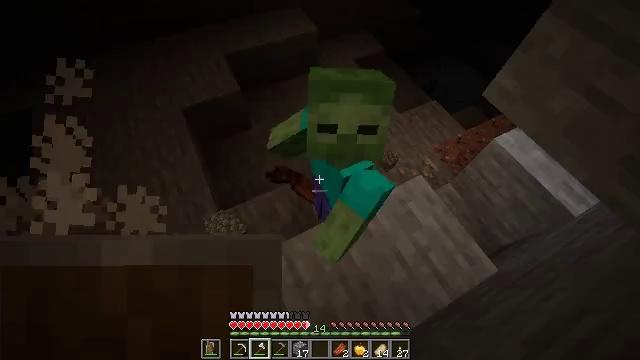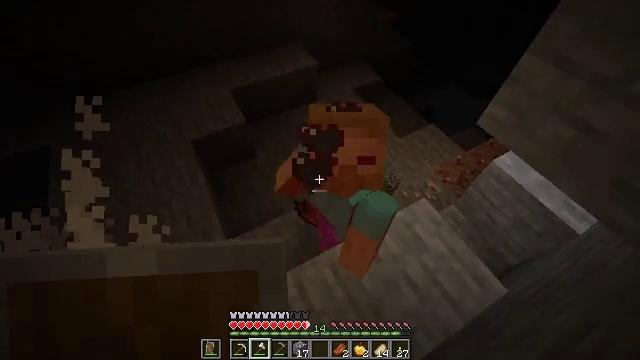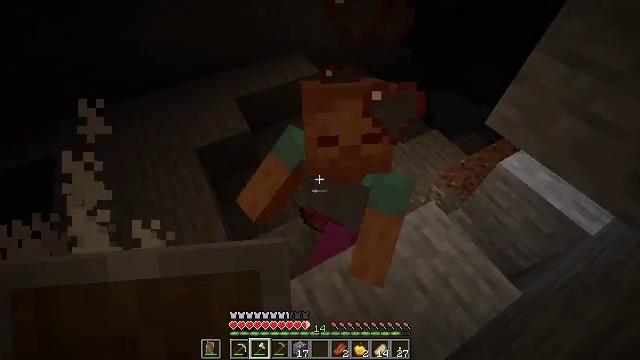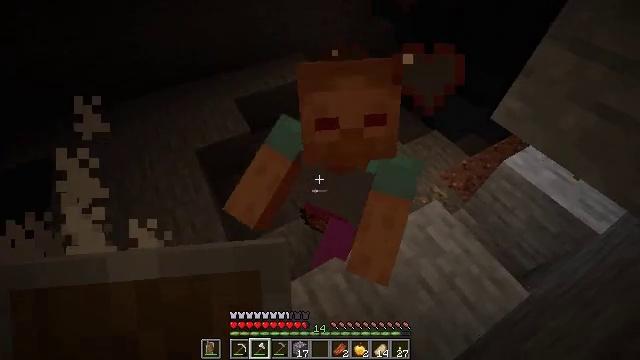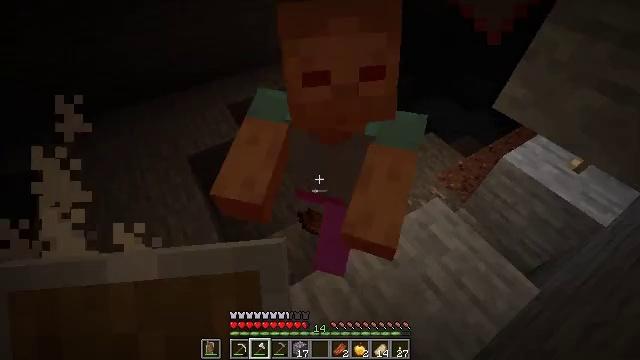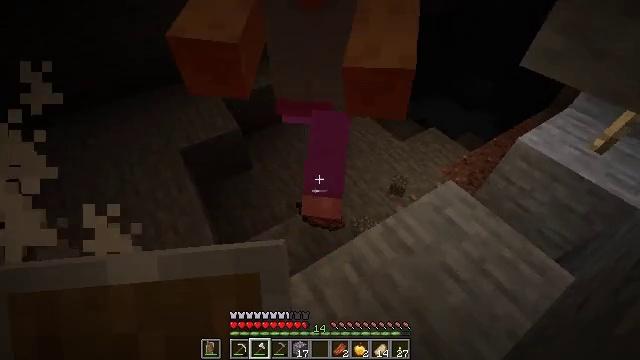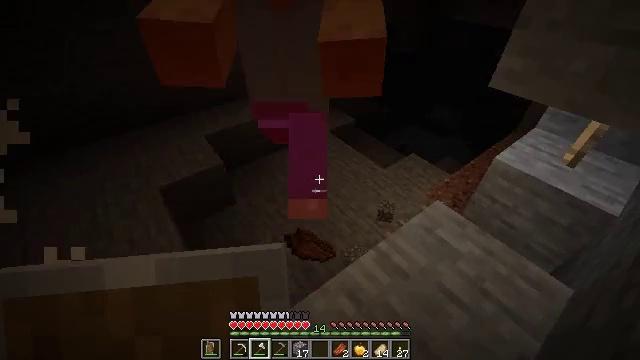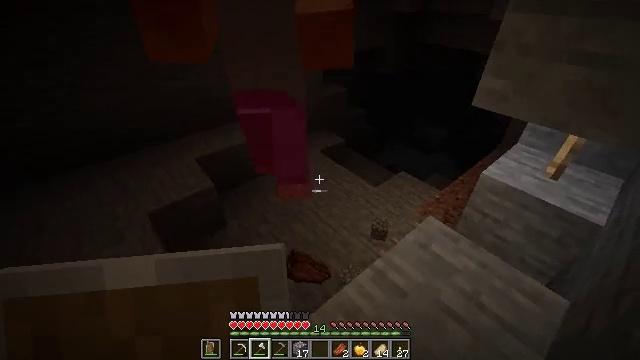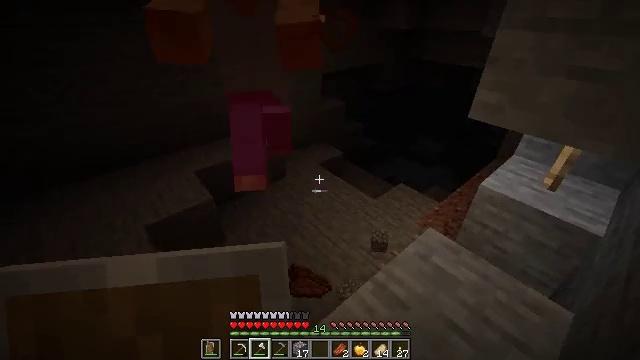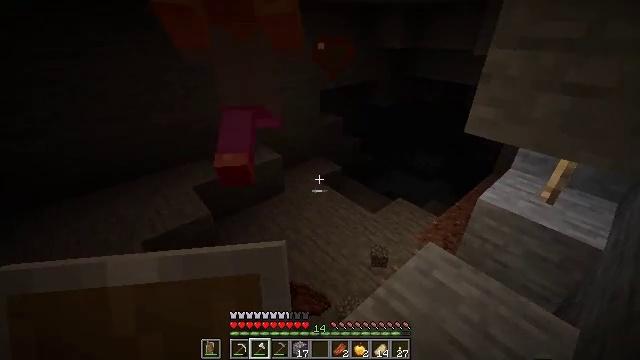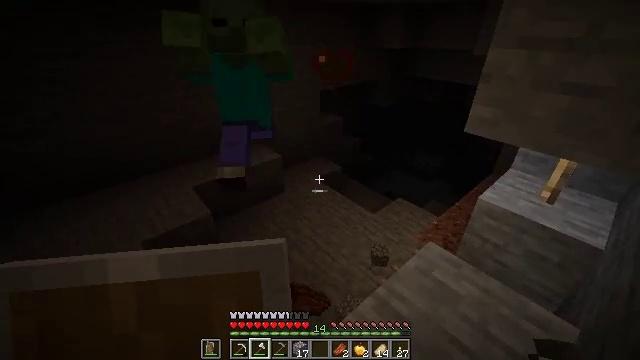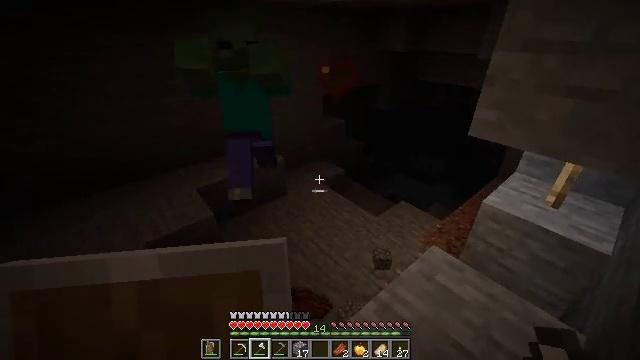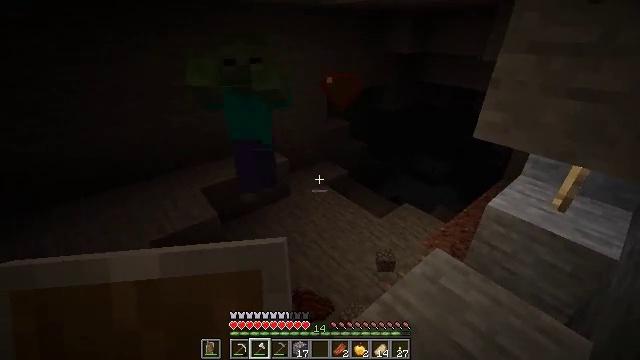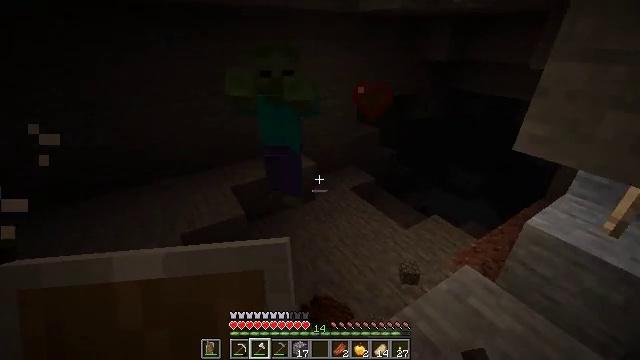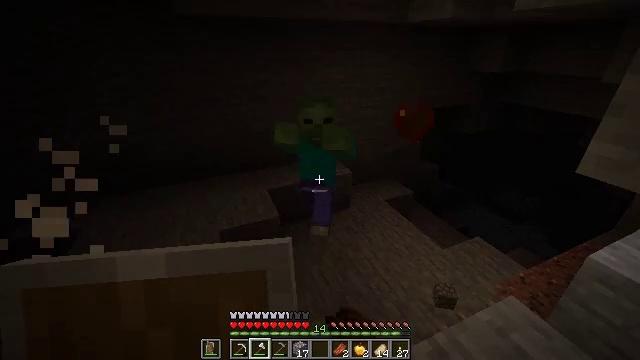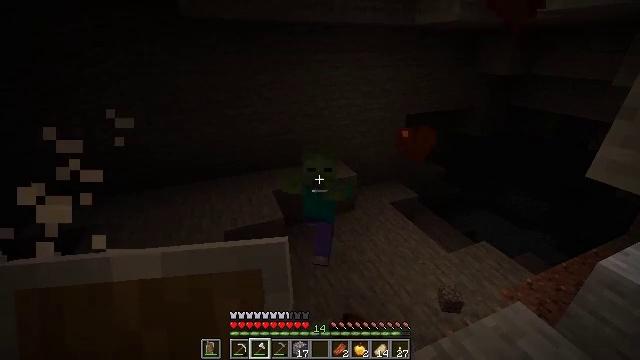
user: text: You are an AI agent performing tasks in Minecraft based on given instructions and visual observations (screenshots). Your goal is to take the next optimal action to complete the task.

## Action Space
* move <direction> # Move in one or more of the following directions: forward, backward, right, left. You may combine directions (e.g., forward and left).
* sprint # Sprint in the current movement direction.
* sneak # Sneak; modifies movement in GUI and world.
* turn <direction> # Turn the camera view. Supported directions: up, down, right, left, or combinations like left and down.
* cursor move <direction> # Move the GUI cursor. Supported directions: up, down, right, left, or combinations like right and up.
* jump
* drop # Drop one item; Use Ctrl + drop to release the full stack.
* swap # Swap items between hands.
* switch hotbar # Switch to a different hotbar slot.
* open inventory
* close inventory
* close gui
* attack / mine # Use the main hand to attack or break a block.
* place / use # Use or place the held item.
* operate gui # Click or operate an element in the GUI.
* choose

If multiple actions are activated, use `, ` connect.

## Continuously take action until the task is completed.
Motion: motion action
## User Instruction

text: Kill a zombie.
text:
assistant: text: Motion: turn left and up
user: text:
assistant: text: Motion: turn up
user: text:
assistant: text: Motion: no_op
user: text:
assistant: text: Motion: turn right and up
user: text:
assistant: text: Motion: turn up
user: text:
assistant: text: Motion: turn right and up
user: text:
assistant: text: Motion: turn right and up
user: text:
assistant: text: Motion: turn up
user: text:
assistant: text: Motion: turn up
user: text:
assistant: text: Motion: no_op
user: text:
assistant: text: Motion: no_op
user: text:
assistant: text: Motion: attack / mine
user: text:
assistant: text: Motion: turn left and up, attack / mine
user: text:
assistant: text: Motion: turn left and up
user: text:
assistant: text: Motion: turn left
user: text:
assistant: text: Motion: no_op
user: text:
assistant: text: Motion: no_op
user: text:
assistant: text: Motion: no_op
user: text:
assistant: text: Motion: no_op
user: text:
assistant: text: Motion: no_op
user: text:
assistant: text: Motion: no_op
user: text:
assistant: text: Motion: no_op
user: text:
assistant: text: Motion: no_op
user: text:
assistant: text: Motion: no_op
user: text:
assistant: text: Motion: no_op
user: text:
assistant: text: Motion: no_op
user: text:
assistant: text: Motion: no_op
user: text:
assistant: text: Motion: no_op
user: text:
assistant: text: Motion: turn down
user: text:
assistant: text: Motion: turn down